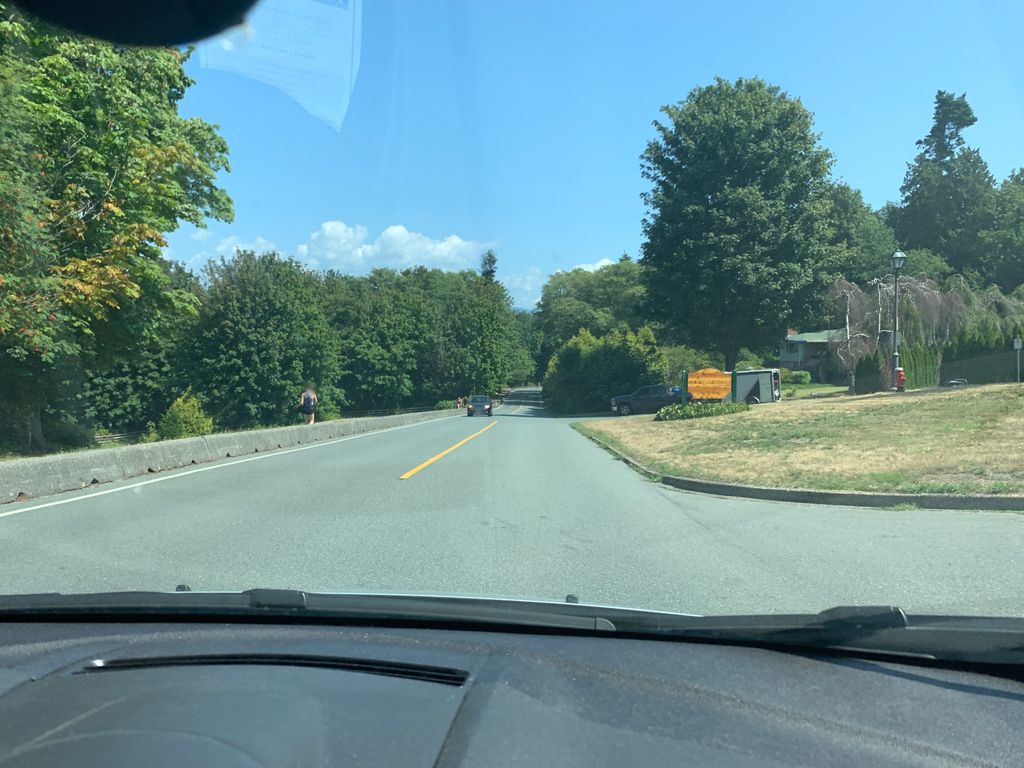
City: vancouver